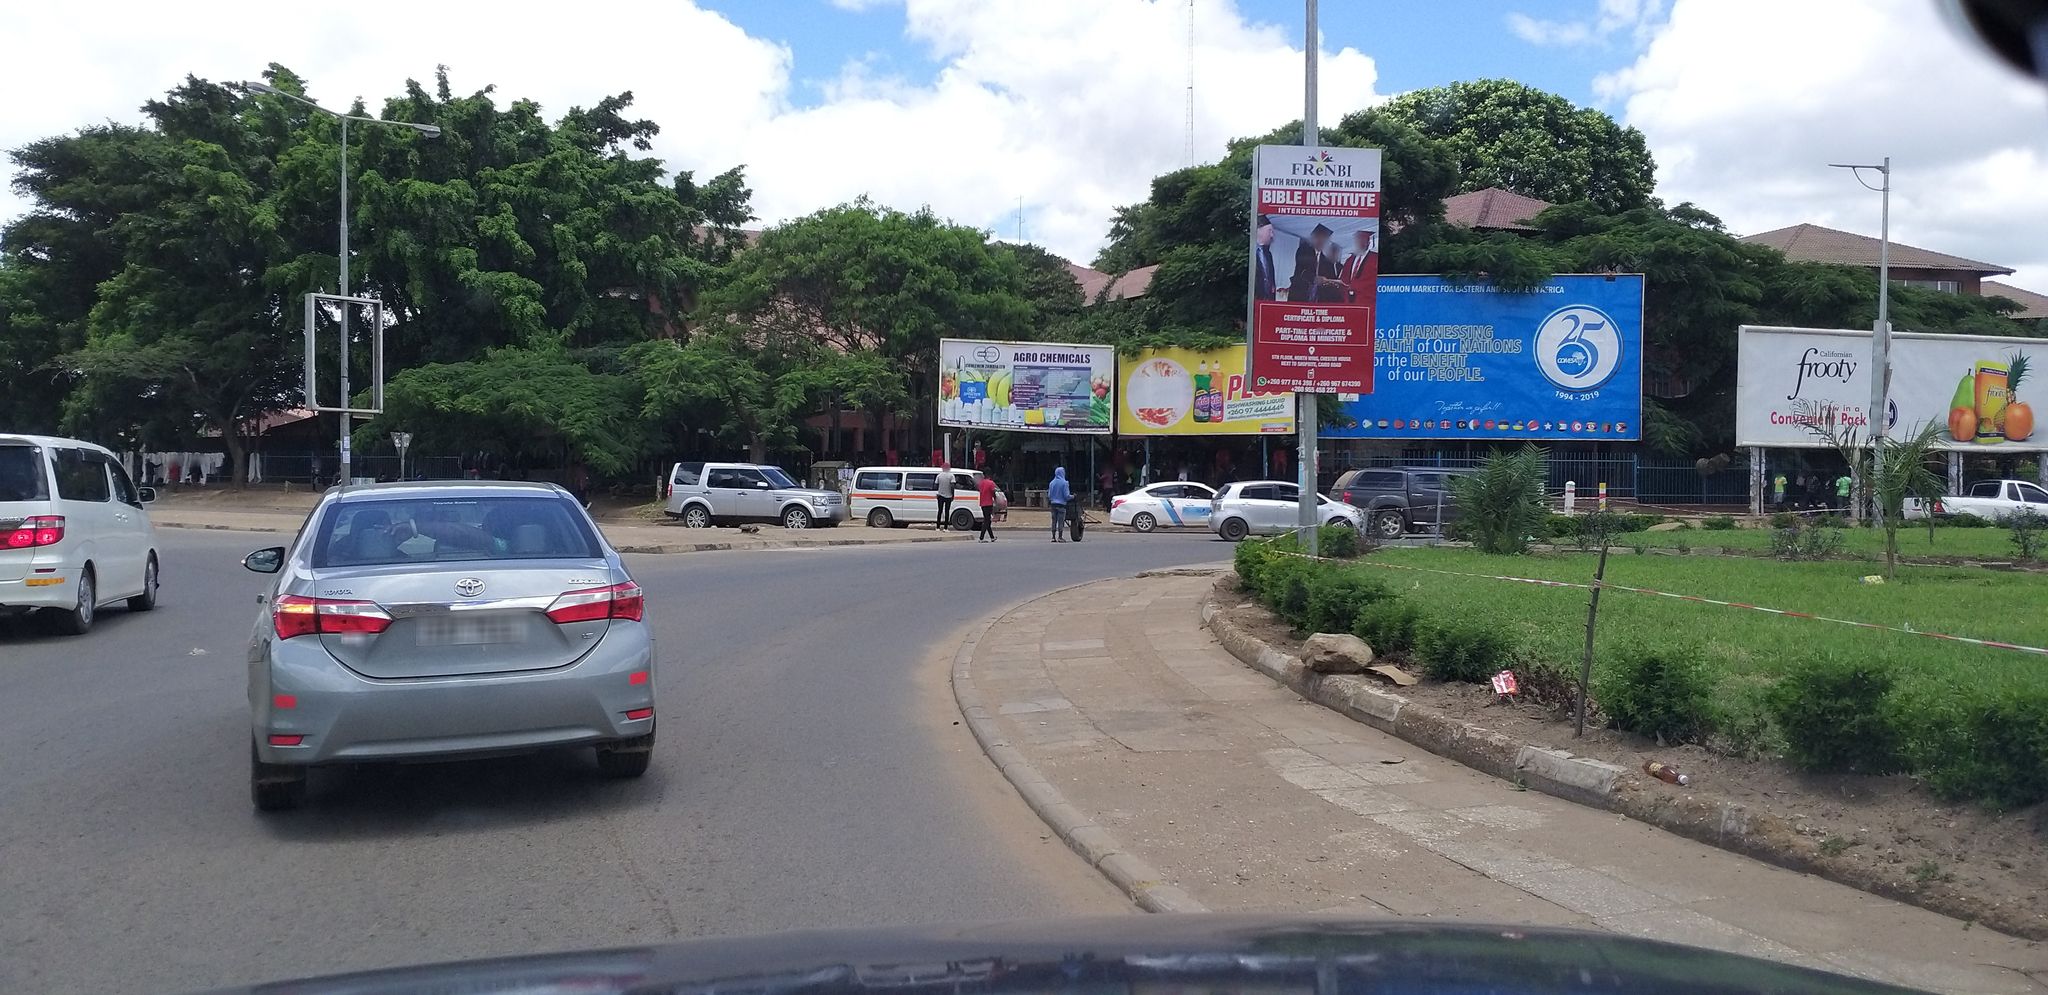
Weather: cloudy
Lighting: day
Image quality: good
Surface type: driving surface
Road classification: primary
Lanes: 2
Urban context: urban centre
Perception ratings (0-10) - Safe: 2.8, Lively: 7.03, Beautiful: 4.99, Boring: 4.13, Depressing: 4.34, Wealthy: 5.73